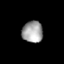
Tissue: lung
Cell type: T cells
Senescence score: 0.2429
Nuclear area (px): 439
Mean DAPI intensity: 160.993